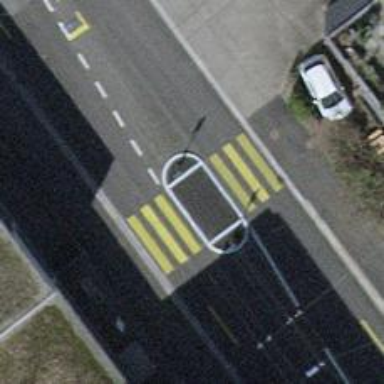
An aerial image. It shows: Uncontrolled zebra crossing with island.